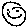
Label: smiley face